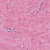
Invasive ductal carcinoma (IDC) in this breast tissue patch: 0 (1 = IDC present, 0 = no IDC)